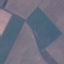
Land use / land cover class: AnnualCrop